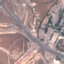
Land use / land cover class: Highway